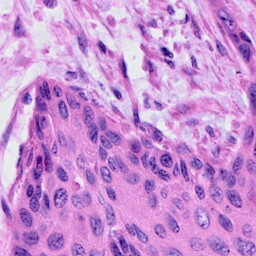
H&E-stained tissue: Cervix